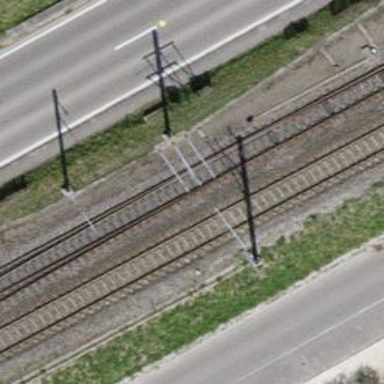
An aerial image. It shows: Railway switch.